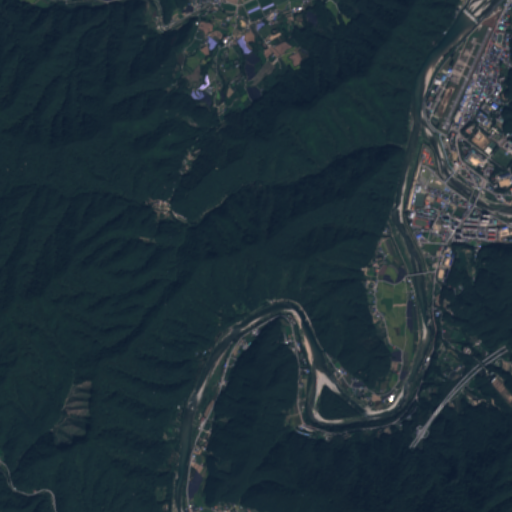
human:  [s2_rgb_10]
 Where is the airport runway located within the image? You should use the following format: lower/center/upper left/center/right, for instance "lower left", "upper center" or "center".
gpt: The airport runway is located in the upper right of the image.
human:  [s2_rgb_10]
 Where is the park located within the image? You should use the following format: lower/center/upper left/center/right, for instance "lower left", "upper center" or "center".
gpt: The park is located in the upper right of the image.
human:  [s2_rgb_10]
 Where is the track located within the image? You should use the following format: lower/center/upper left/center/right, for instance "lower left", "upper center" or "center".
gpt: The track is located in the center right of the image.
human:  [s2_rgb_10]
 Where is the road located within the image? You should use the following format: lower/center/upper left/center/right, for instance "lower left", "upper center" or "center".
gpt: There is no road in the image.